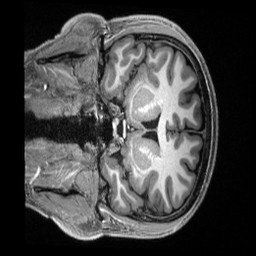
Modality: T1w
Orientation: coronal
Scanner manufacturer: siemens
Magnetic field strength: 3 T
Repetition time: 2.5 s
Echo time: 0.00231 s